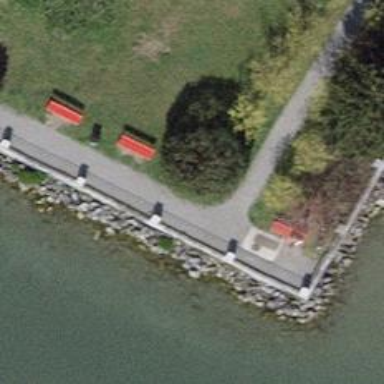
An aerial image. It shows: Bench.